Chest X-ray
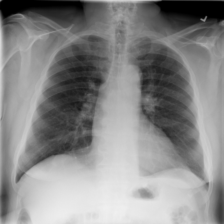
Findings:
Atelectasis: negative
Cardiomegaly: negative
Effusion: negative
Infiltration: negative
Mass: negative
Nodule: negative
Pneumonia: negative
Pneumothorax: negative
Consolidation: negative
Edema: negative
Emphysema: negative
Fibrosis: negative
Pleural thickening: negative
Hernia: negative